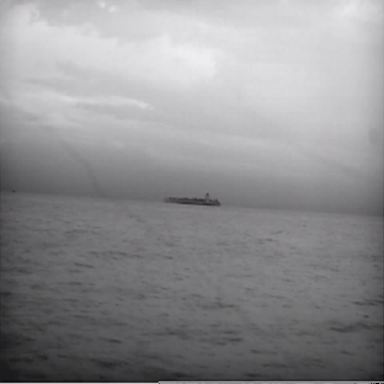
There is a fishing_boat in the infrared image.